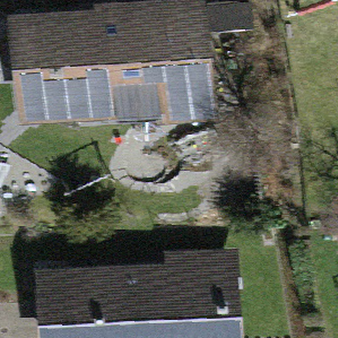
Label: other